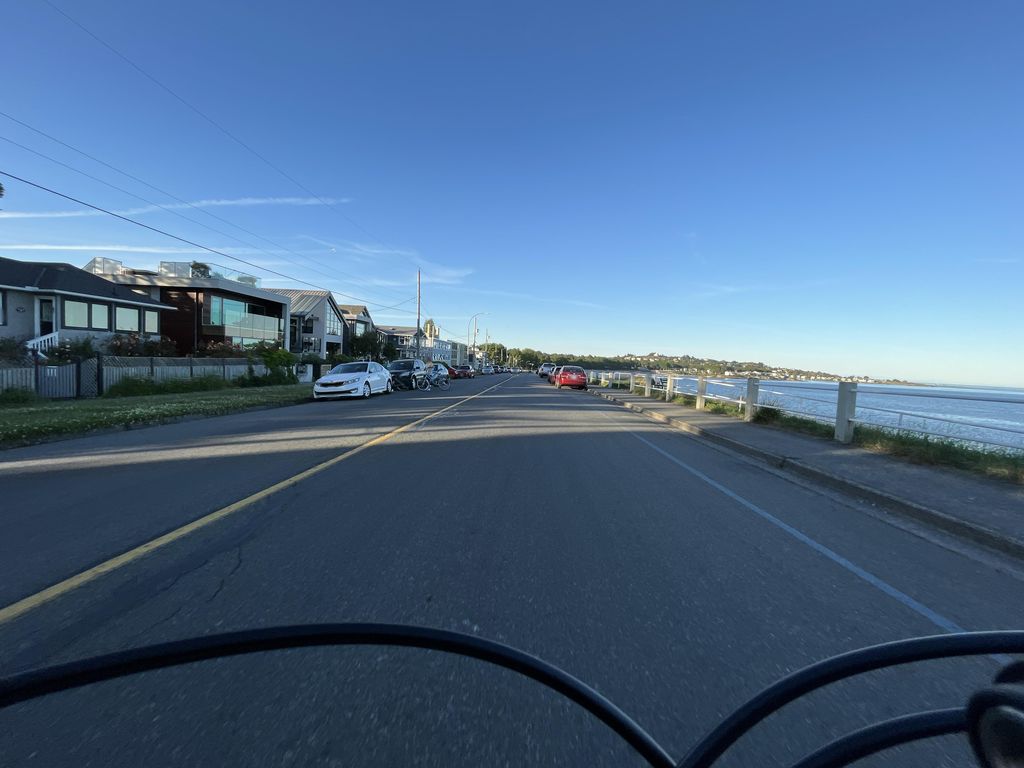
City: victoria